Aerial crown-view tile of a tropical tree (Barro Colorado Island, Panama), acquired 20250512:
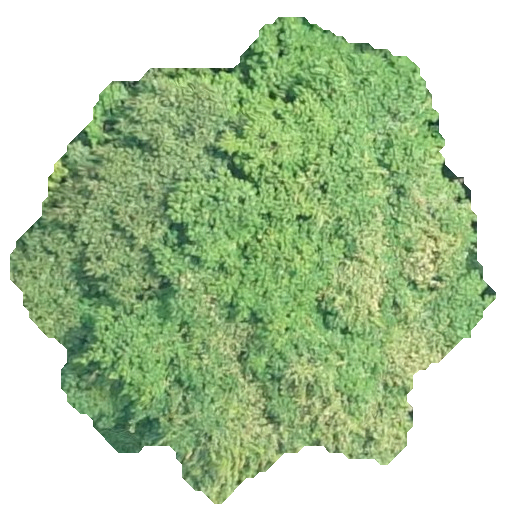
Species: Tachigali panamensis
GBIF accepted scientific name: Tachigali panamensis
Crown area: 228.277 m²